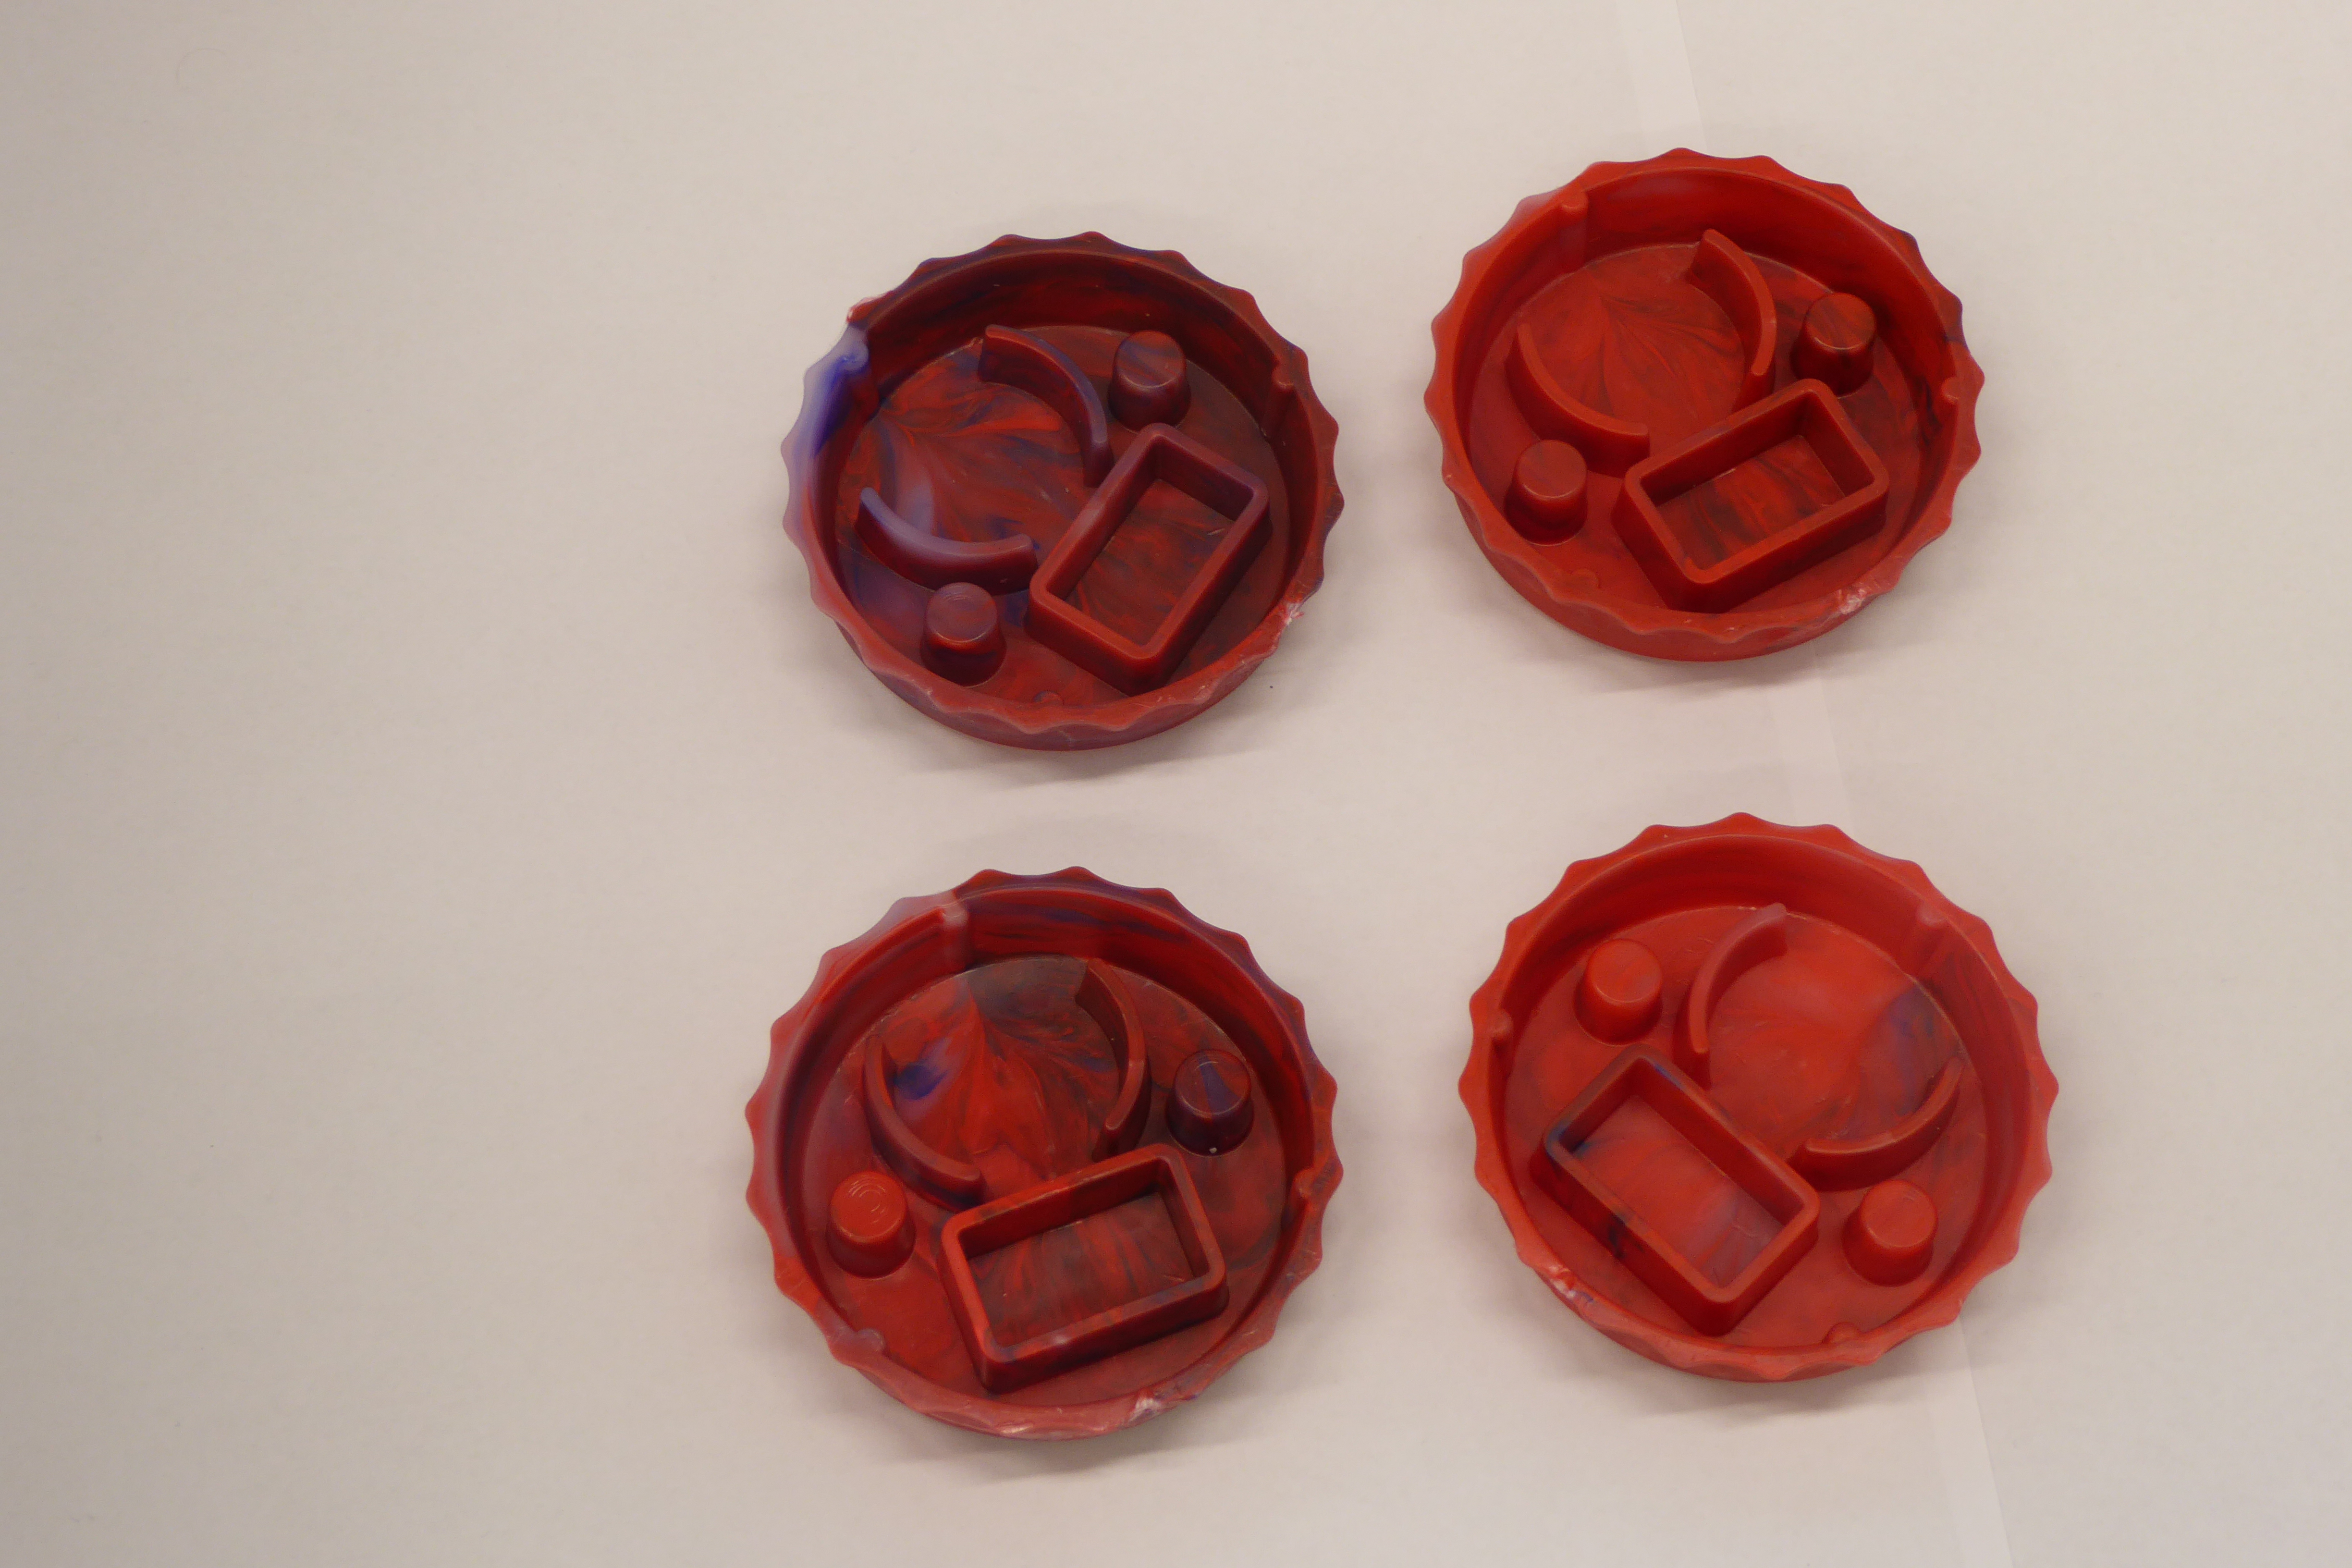
Label: Bottle Opener - Cover